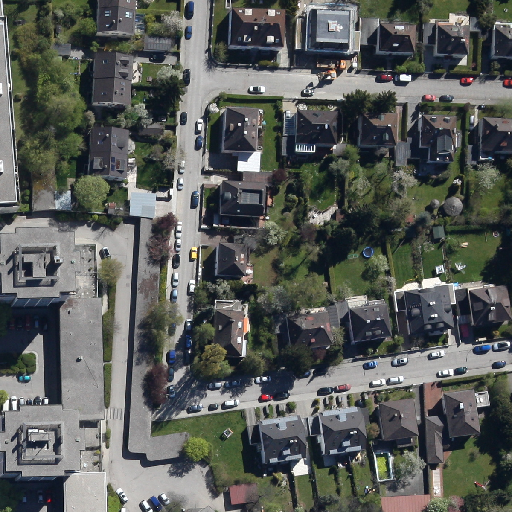
Referring expression: impervious surface